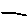
Label: line